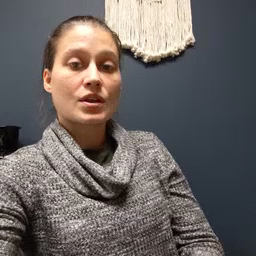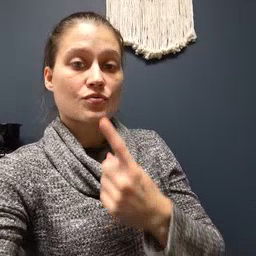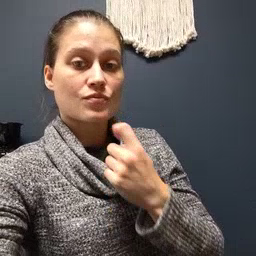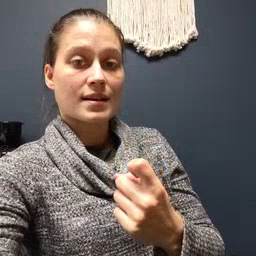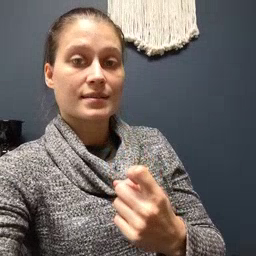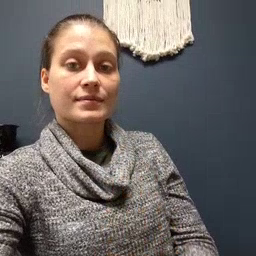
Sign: red